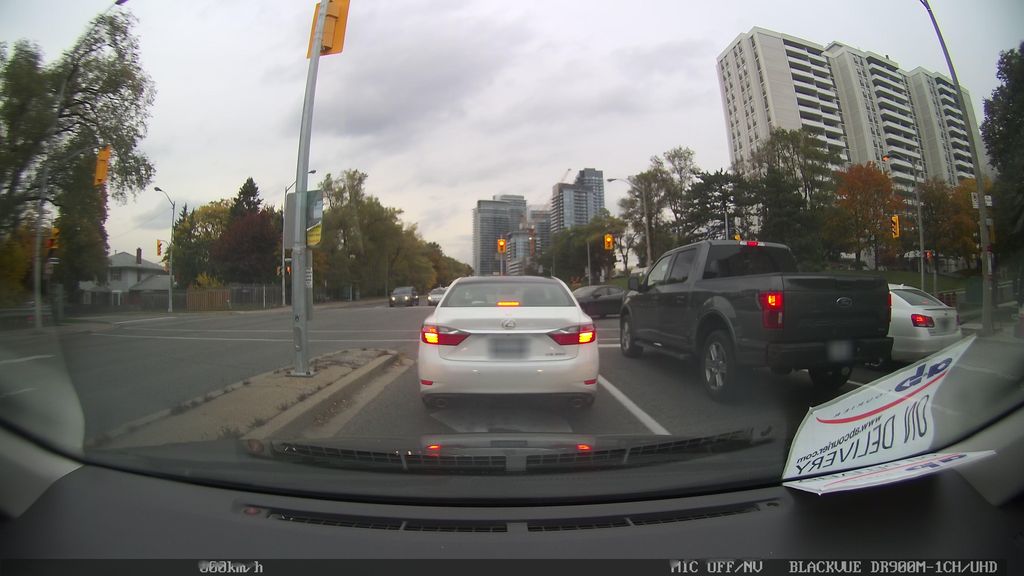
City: toronto